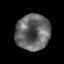
Tissue: prostate
Cell type: T cells
Senescence score: 0.2774
Nuclear area (px): 1207
Mean DAPI intensity: 102.055